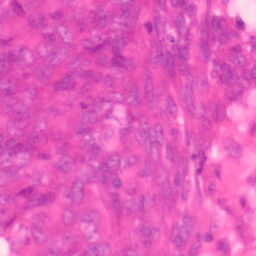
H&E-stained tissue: Colon